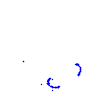
Particle: proton